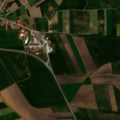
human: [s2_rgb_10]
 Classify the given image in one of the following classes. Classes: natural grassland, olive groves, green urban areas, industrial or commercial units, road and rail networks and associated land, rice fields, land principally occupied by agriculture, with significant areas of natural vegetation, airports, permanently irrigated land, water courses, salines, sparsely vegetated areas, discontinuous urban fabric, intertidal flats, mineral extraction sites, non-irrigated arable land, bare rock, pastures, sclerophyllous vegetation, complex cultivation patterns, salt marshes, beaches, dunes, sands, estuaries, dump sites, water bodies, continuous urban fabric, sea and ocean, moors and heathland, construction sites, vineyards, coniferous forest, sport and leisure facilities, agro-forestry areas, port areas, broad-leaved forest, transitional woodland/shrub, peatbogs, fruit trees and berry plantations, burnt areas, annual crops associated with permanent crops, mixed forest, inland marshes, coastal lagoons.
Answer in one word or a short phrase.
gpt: discontinuous urban fabric, non-irrigated arable land, complex cultivation patterns